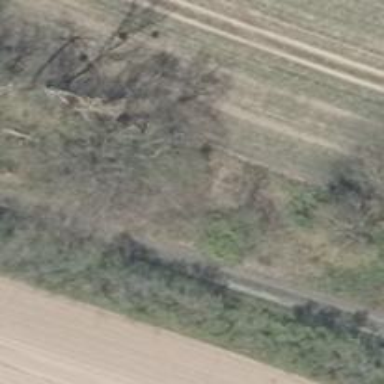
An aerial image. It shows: Row of trees in natural setting.